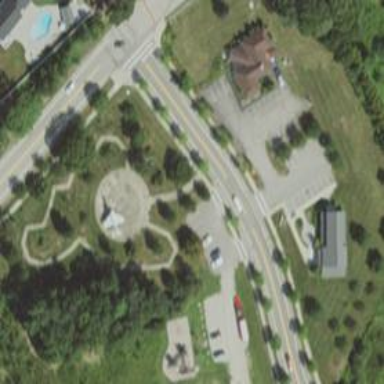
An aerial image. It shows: Memorial site with historic significance.